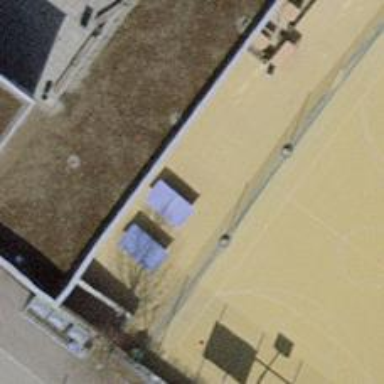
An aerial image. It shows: Pitch for leisure activities.